Aerial crown-view tile of a tropical tree (Barro Colorado Island, Panama), acquired 20250512:
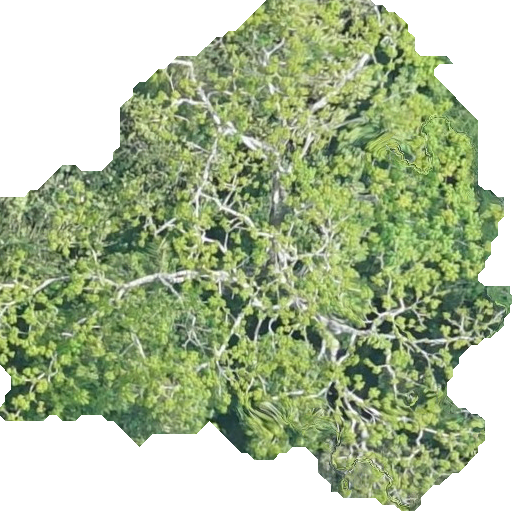
Species: Pseudobombax septenatum
GBIF accepted scientific name: Pseudobombax septenatum
Crown area: 276.145 m²